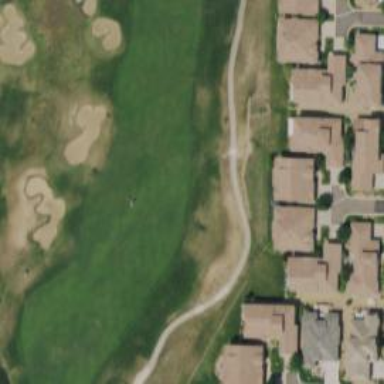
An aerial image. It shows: Golf hole.